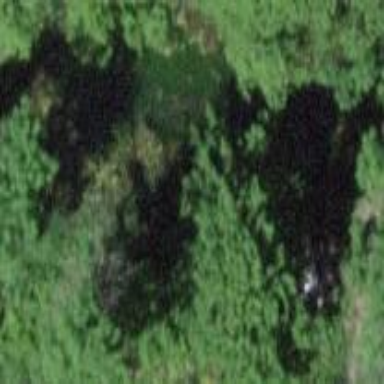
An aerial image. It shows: Pond surrounded by natural water.